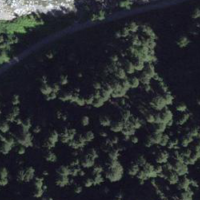
EUNIS habitat code: 45
Species observed at this site:
Petasites albus